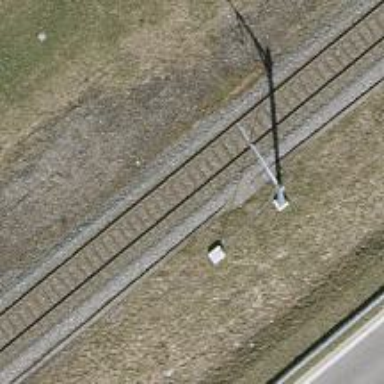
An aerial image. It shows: Catenary mast for power lines.